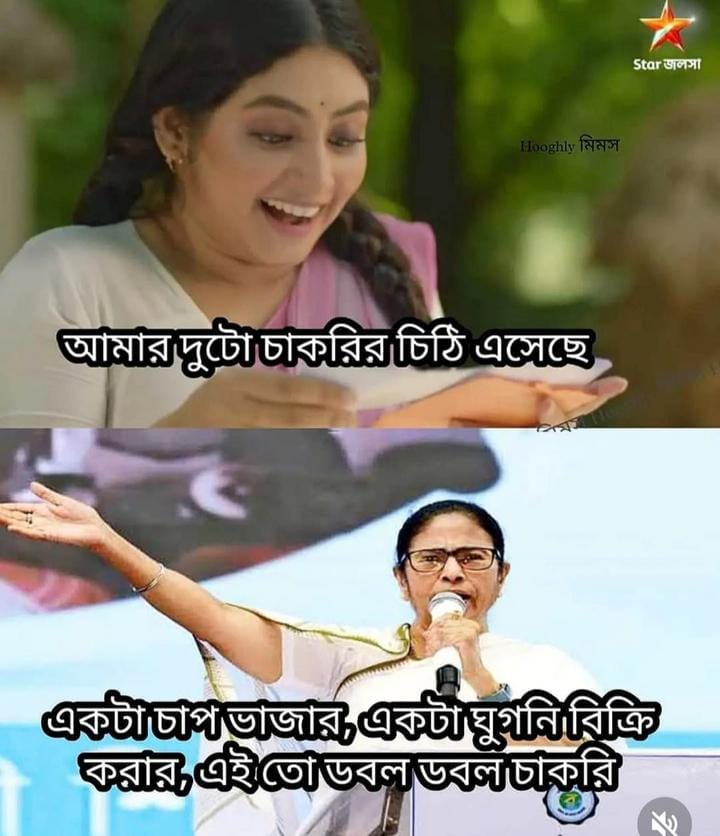
Text: আমার দুটো চাকরির চিঠি এসেছে একটা চাপ ভাজার একটা ঘুগনি বিক্রি করার এই তো ডাবল  ডাবল চাকরি
Label: Non Hate